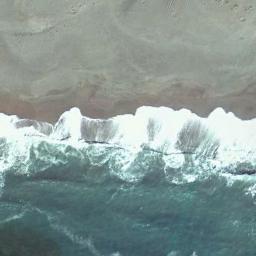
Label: beach